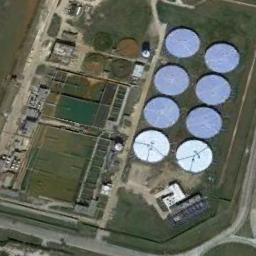
Label: storage tanks